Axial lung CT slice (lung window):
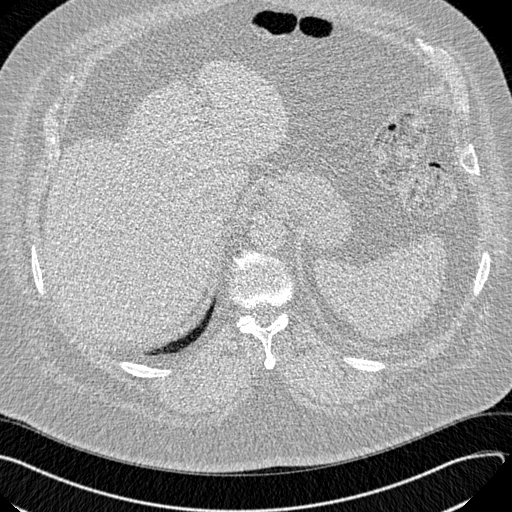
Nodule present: no